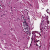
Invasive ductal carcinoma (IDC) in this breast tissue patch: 0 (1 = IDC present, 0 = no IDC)